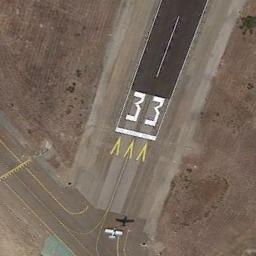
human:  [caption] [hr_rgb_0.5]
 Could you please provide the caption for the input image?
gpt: The runway is marked with white Numbers .

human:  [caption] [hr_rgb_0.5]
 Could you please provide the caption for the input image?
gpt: The runway has a threshold marking .

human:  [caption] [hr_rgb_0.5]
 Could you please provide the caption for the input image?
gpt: Next to the runway is a large area of ​​brown bare ground with white '33' and short-line signs on the runway .

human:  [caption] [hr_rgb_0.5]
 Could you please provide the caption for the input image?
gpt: The runway is on the bare land .

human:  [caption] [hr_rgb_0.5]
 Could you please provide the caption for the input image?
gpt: There are brown bare land beside the runway .